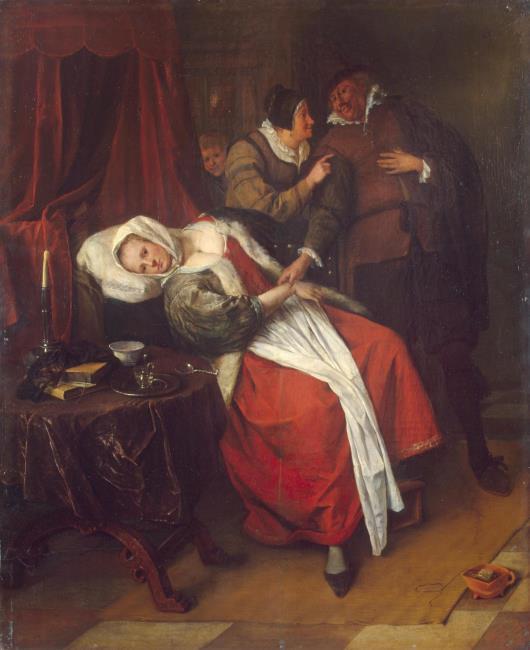
Title: The doctor's visit
Artist: Jan Steen
Earliest date: 1665
Latest date: 1665
Genre: painting
Iconography: Tobacco
Keywords: genre, four human figures, full-length portrait, young woman, old woman, boy, quack, ill, interior view, canopy bed, footstove, candlestick, book, caraf, fire pot, slow-match